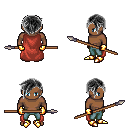
a pixel art fantasy rpg character, male body template, human, dark skin, maroon cape, teal pants, gray pixie cut hairstyle, gold gloves, gold boots, spear, four views (front, back, left, right), 2x2 character sprite sheet, small pixel art, hard edges, no anti-aliasing